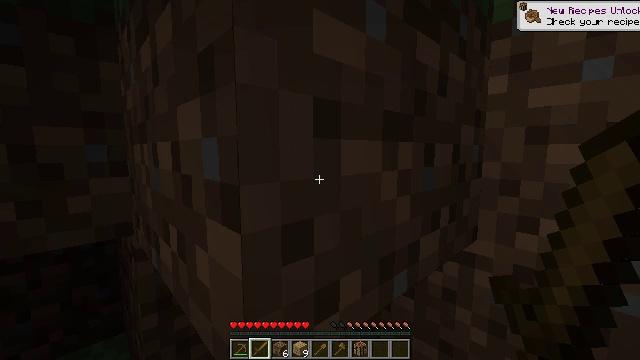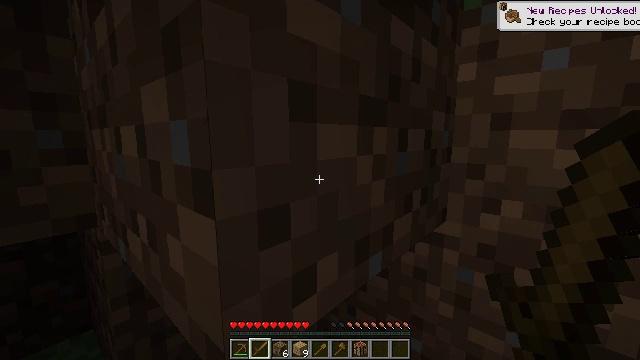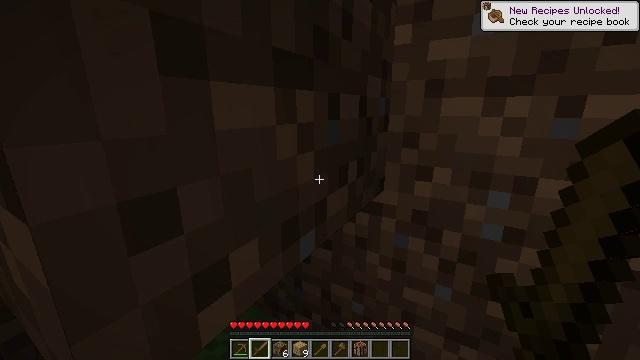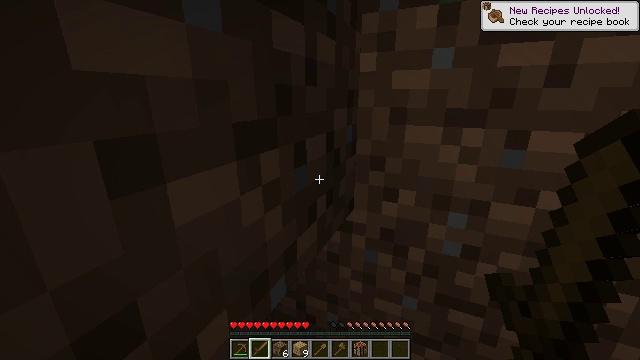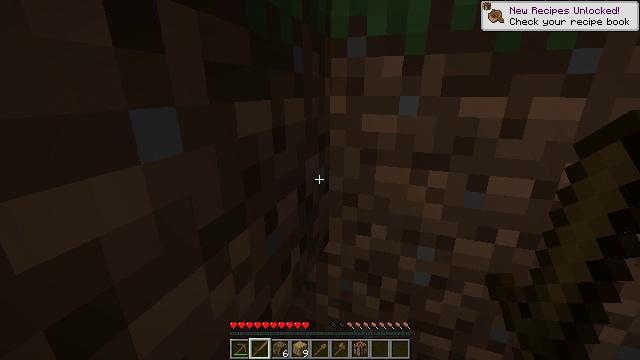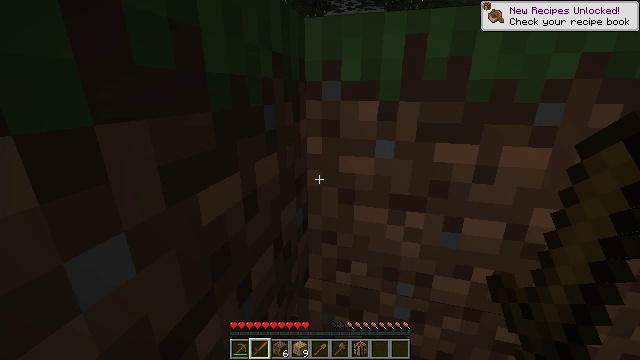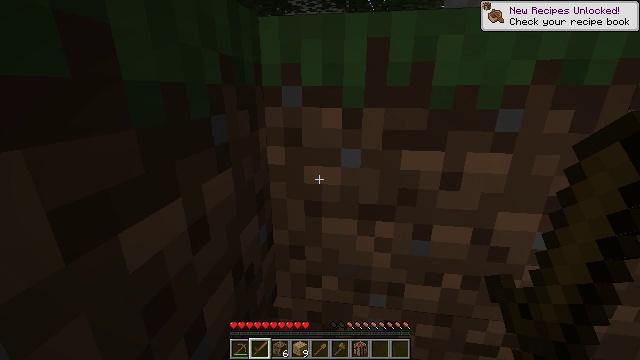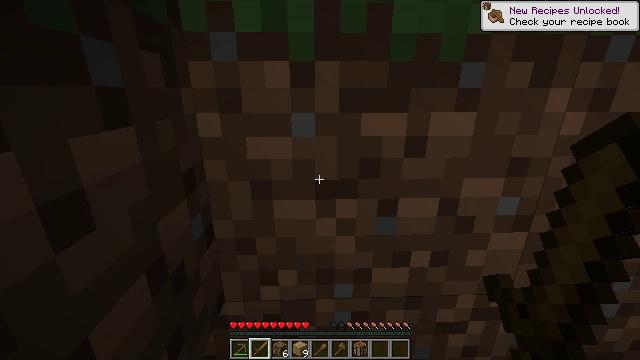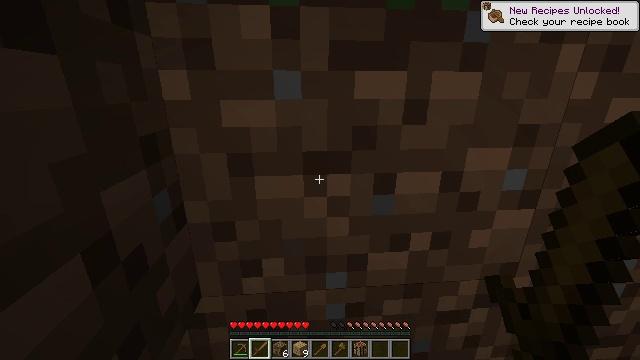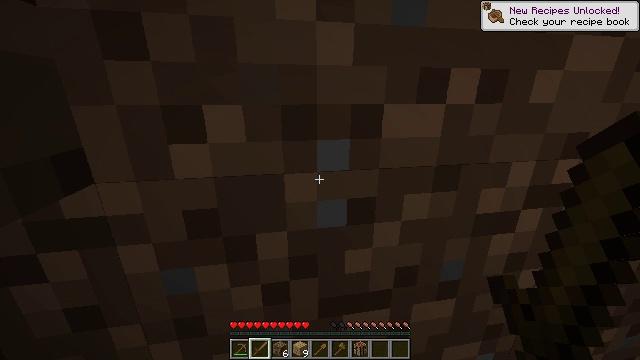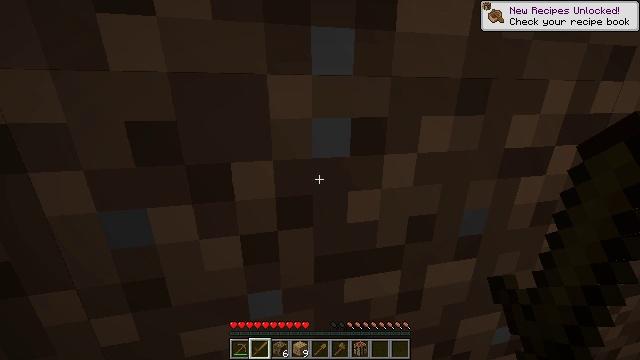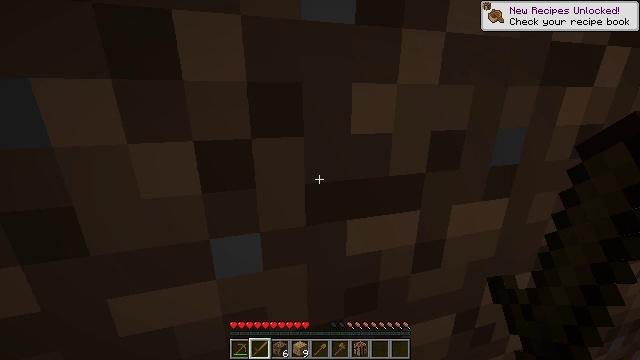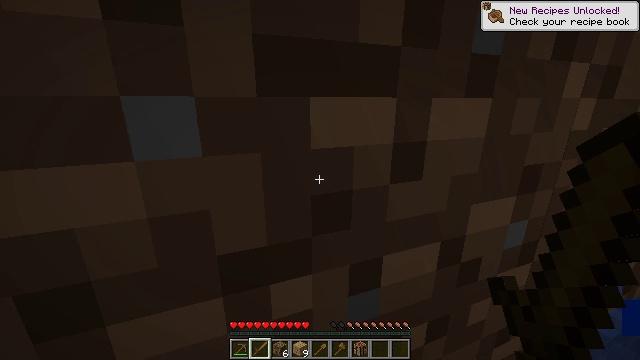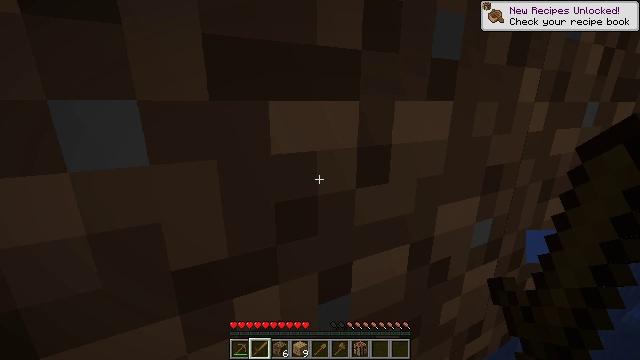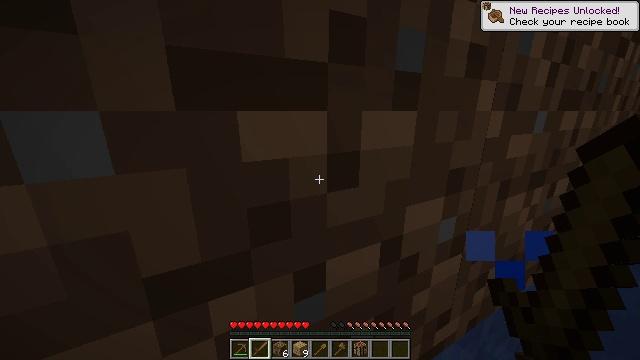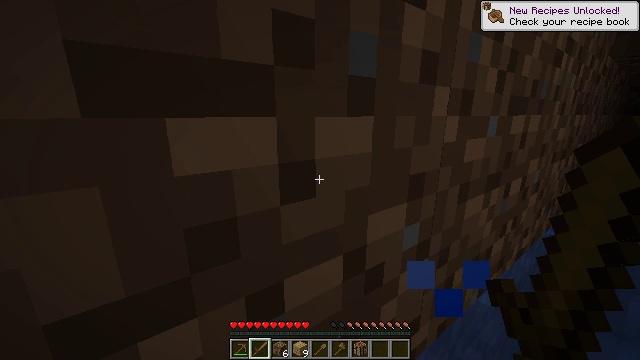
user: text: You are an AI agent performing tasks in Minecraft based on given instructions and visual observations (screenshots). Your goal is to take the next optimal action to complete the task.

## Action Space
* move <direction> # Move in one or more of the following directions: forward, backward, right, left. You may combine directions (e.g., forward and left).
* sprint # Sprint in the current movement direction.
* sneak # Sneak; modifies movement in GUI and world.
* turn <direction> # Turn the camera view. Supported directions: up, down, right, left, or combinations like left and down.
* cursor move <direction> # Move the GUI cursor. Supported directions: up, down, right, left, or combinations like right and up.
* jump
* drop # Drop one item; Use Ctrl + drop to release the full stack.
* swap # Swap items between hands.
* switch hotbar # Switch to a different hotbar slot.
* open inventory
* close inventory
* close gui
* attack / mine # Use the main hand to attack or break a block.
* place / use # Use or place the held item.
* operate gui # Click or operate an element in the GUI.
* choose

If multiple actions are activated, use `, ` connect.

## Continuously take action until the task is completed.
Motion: motion action
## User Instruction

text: Break the dirt block.
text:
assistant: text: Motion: move forward, sprint, turn right and down
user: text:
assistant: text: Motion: move forward, sprint, turn right and down
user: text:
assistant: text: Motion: move forward, sprint, turn right and down
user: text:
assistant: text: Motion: move forward, sprint, turn right and down
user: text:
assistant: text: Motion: move forward, sprint, turn right
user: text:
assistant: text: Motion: move forward, sprint, turn right
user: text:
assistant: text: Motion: move forward, sprint, turn right
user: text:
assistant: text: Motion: move forward, sprint, turn right
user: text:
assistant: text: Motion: move forward, sprint, turn right
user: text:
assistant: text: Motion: move forward, sprint, turn right
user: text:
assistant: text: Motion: move forward, sprint, turn right
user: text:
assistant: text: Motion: move forward, sprint, turn right and up
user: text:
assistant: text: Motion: move forward, sprint, turn right
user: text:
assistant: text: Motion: move forward, sprint, turn right
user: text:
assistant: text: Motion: move forward, sprint, turn right and up
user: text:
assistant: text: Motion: move forward, sprint, turn right and up
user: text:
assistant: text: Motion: move forward, sprint, turn right and up
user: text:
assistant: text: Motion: move forward, sprint, turn right and up
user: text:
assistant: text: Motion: move forward, sprint, turn right and up
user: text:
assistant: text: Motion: move forward, sprint, turn right and up
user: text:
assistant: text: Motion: move forward, sprint, turn right and up
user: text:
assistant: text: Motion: move forward, sprint
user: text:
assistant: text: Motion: no_op
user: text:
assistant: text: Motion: turn left and up
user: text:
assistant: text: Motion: turn left and up
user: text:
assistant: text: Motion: turn left and up
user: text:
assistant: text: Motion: turn left
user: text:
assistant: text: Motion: turn left
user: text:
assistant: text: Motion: turn left
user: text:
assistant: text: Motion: turn left